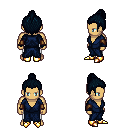
a pixel art fantasy rpg character, male body template, human, tanned skin, blue robe, white pants, raven short topknot hairstyle, cloth bracers, gold boots, four views (front, back, left, right), 2x2 character sprite sheet, small pixel art, hard edges, no anti-aliasing